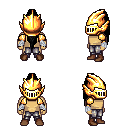
a pixel art fantasy rpg character, male body template, human, tanned skin, gold arm armor, metal pants, black extra-long topknot hairstyle, gold helm, white cloth bandages, brown shoes, four views (front, back, left, right), 2x2 character sprite sheet, small pixel art, hard edges, no anti-aliasing